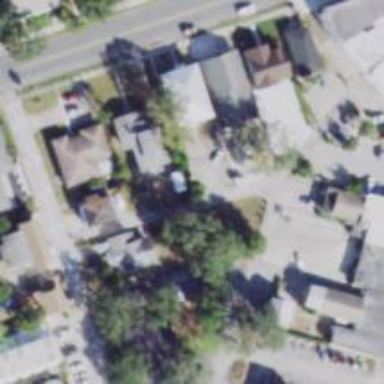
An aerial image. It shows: Alley classified as service road.